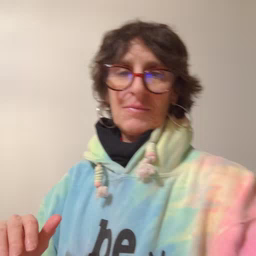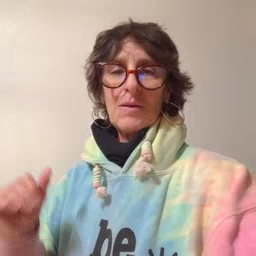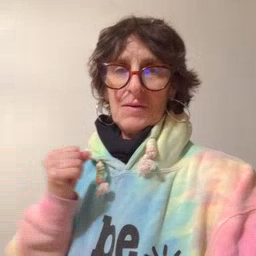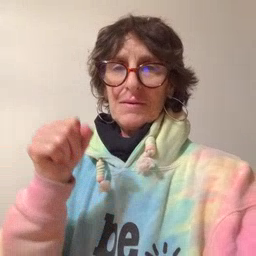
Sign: refrigerator